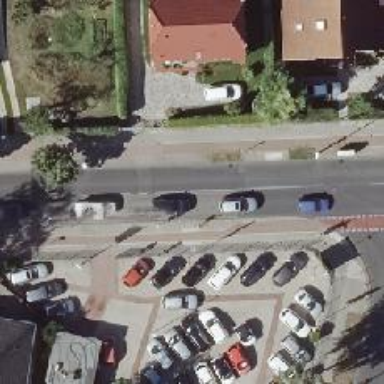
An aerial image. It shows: Public transport stop position.